Aerial crown-view tile of a tropical tree (Barro Colorado Island, Panama), acquired 20250715:
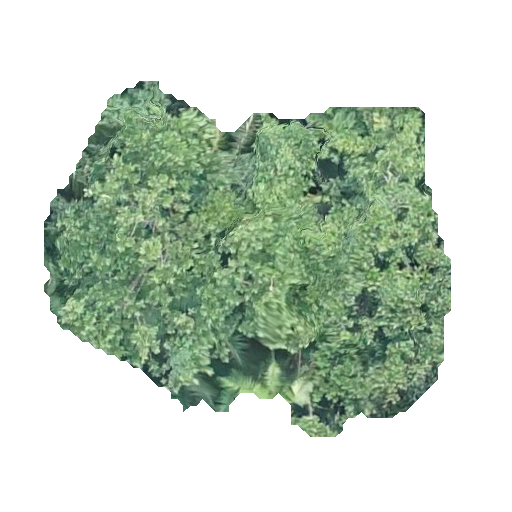
Species: Anacardium excelsum
GBIF accepted scientific name: Anacardium excelsum
Crown area: 158.038 m²